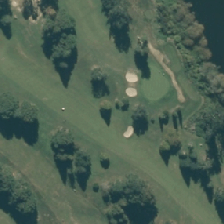
Land cover: urban_parkland